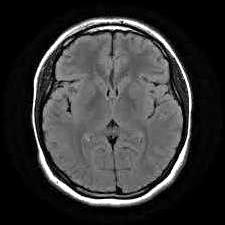
Label: notumor